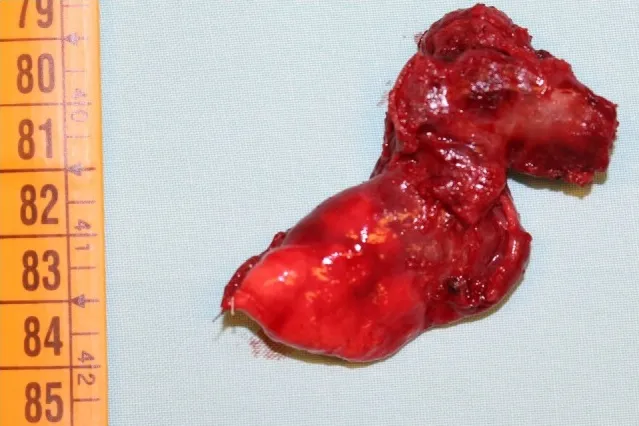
Surgical sample of lingula inflammatory myofibroblastic tumor in 3-year-old child.
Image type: medical_photograph (other_medical_photograph)